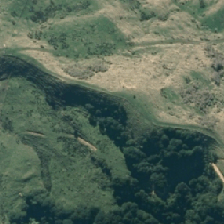
Land cover: manuka_kanuka